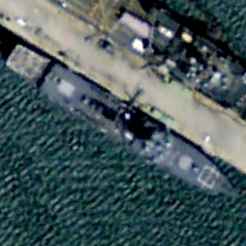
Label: destroyer